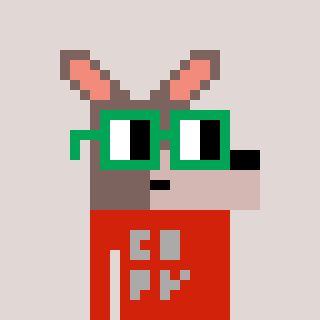
a pixel art character with square green glasses, a kangaroo-shaped head and a red-colored body on a warm background